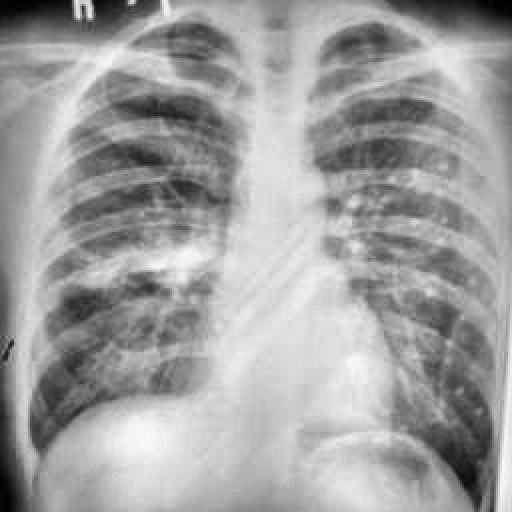
Finding: TUBERCULOSIS